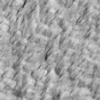
Label: not_dusty